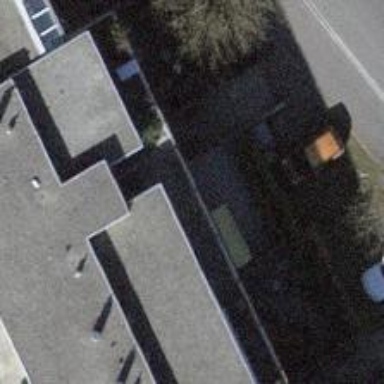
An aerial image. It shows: Residential building.